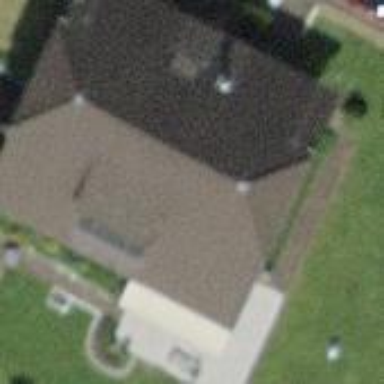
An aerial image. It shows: House with half-hipped roof shape.